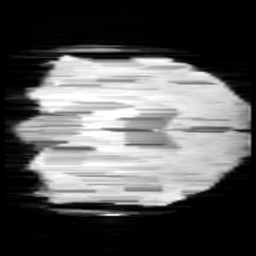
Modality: minIP
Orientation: coronal
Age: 10
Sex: female
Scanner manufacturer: siemens
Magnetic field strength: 3 T
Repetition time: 0.027 s
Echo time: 0.02 s